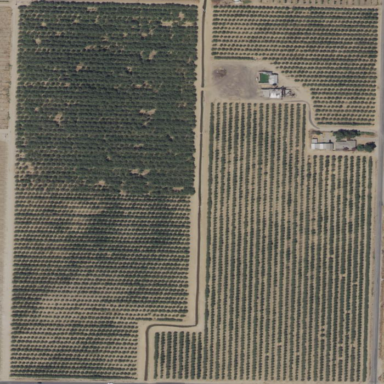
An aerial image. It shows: Almond orchard with rows of almond trees.